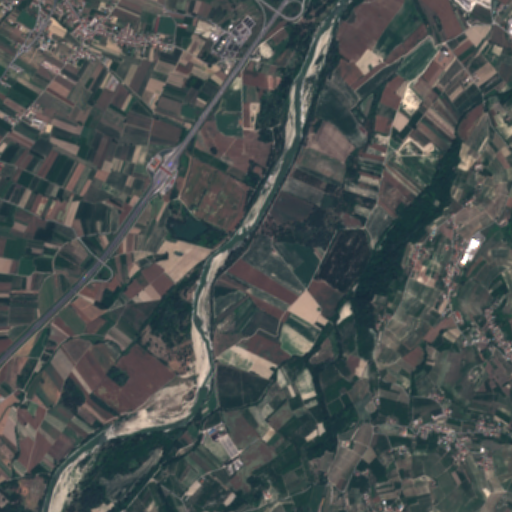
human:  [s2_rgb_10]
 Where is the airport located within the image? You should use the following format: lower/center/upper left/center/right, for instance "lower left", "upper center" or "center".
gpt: The airport is located in the upper right of the image.
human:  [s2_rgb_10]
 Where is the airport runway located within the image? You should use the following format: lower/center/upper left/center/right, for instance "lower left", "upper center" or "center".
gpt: The airport runway is located in the upper right of the image.
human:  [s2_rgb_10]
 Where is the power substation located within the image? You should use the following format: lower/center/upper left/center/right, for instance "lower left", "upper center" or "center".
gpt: The power substation is located in the upper right of the image.
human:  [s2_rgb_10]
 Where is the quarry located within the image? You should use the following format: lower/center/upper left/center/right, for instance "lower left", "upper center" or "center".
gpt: The quarry is located in the upper right of the image.
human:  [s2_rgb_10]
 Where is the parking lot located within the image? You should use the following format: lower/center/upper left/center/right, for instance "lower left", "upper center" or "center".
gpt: There is no parking lot in the image.